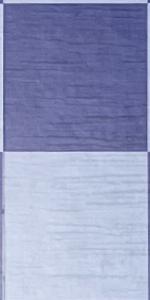
Label: Empty